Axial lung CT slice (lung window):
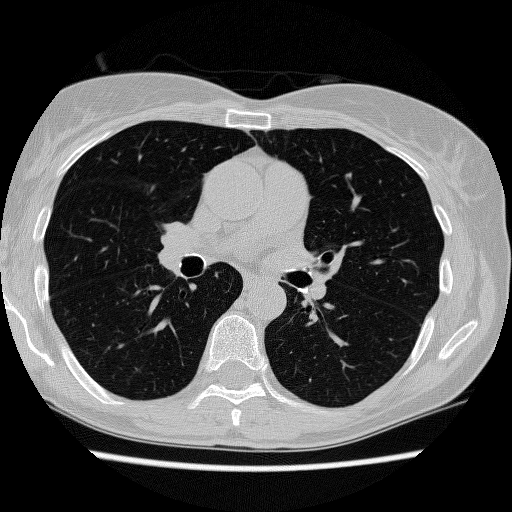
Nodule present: no